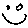
Label: smiley face